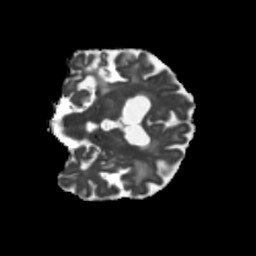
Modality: MD
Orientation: coronal
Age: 66
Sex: female
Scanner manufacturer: siemens
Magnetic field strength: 3 T
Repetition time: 5.25 s
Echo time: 0.08 s